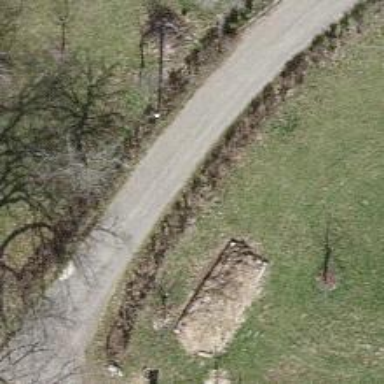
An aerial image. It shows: Paved alleyway designated as service road.